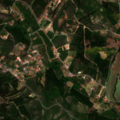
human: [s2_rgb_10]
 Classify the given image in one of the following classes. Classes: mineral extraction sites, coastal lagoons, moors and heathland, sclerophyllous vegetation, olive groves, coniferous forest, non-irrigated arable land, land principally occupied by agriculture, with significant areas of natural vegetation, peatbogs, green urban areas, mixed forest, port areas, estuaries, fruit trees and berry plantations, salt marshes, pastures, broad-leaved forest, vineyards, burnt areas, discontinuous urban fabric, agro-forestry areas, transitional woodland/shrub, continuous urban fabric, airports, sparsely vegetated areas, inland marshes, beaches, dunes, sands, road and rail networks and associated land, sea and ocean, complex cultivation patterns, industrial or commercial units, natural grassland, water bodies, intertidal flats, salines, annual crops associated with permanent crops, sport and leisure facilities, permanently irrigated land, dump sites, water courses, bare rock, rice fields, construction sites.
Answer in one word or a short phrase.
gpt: annual crops associated with permanent crops, complex cultivation patterns, land principally occupied by agriculture, with significant areas of natural vegetation, mixed forest